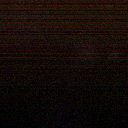
Screen state: off